Interaction volume radius: 10 \u00c5
Interaction volume height: 10 \u00c5
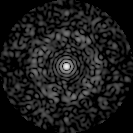
Disorder parameter: 0.792